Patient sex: F
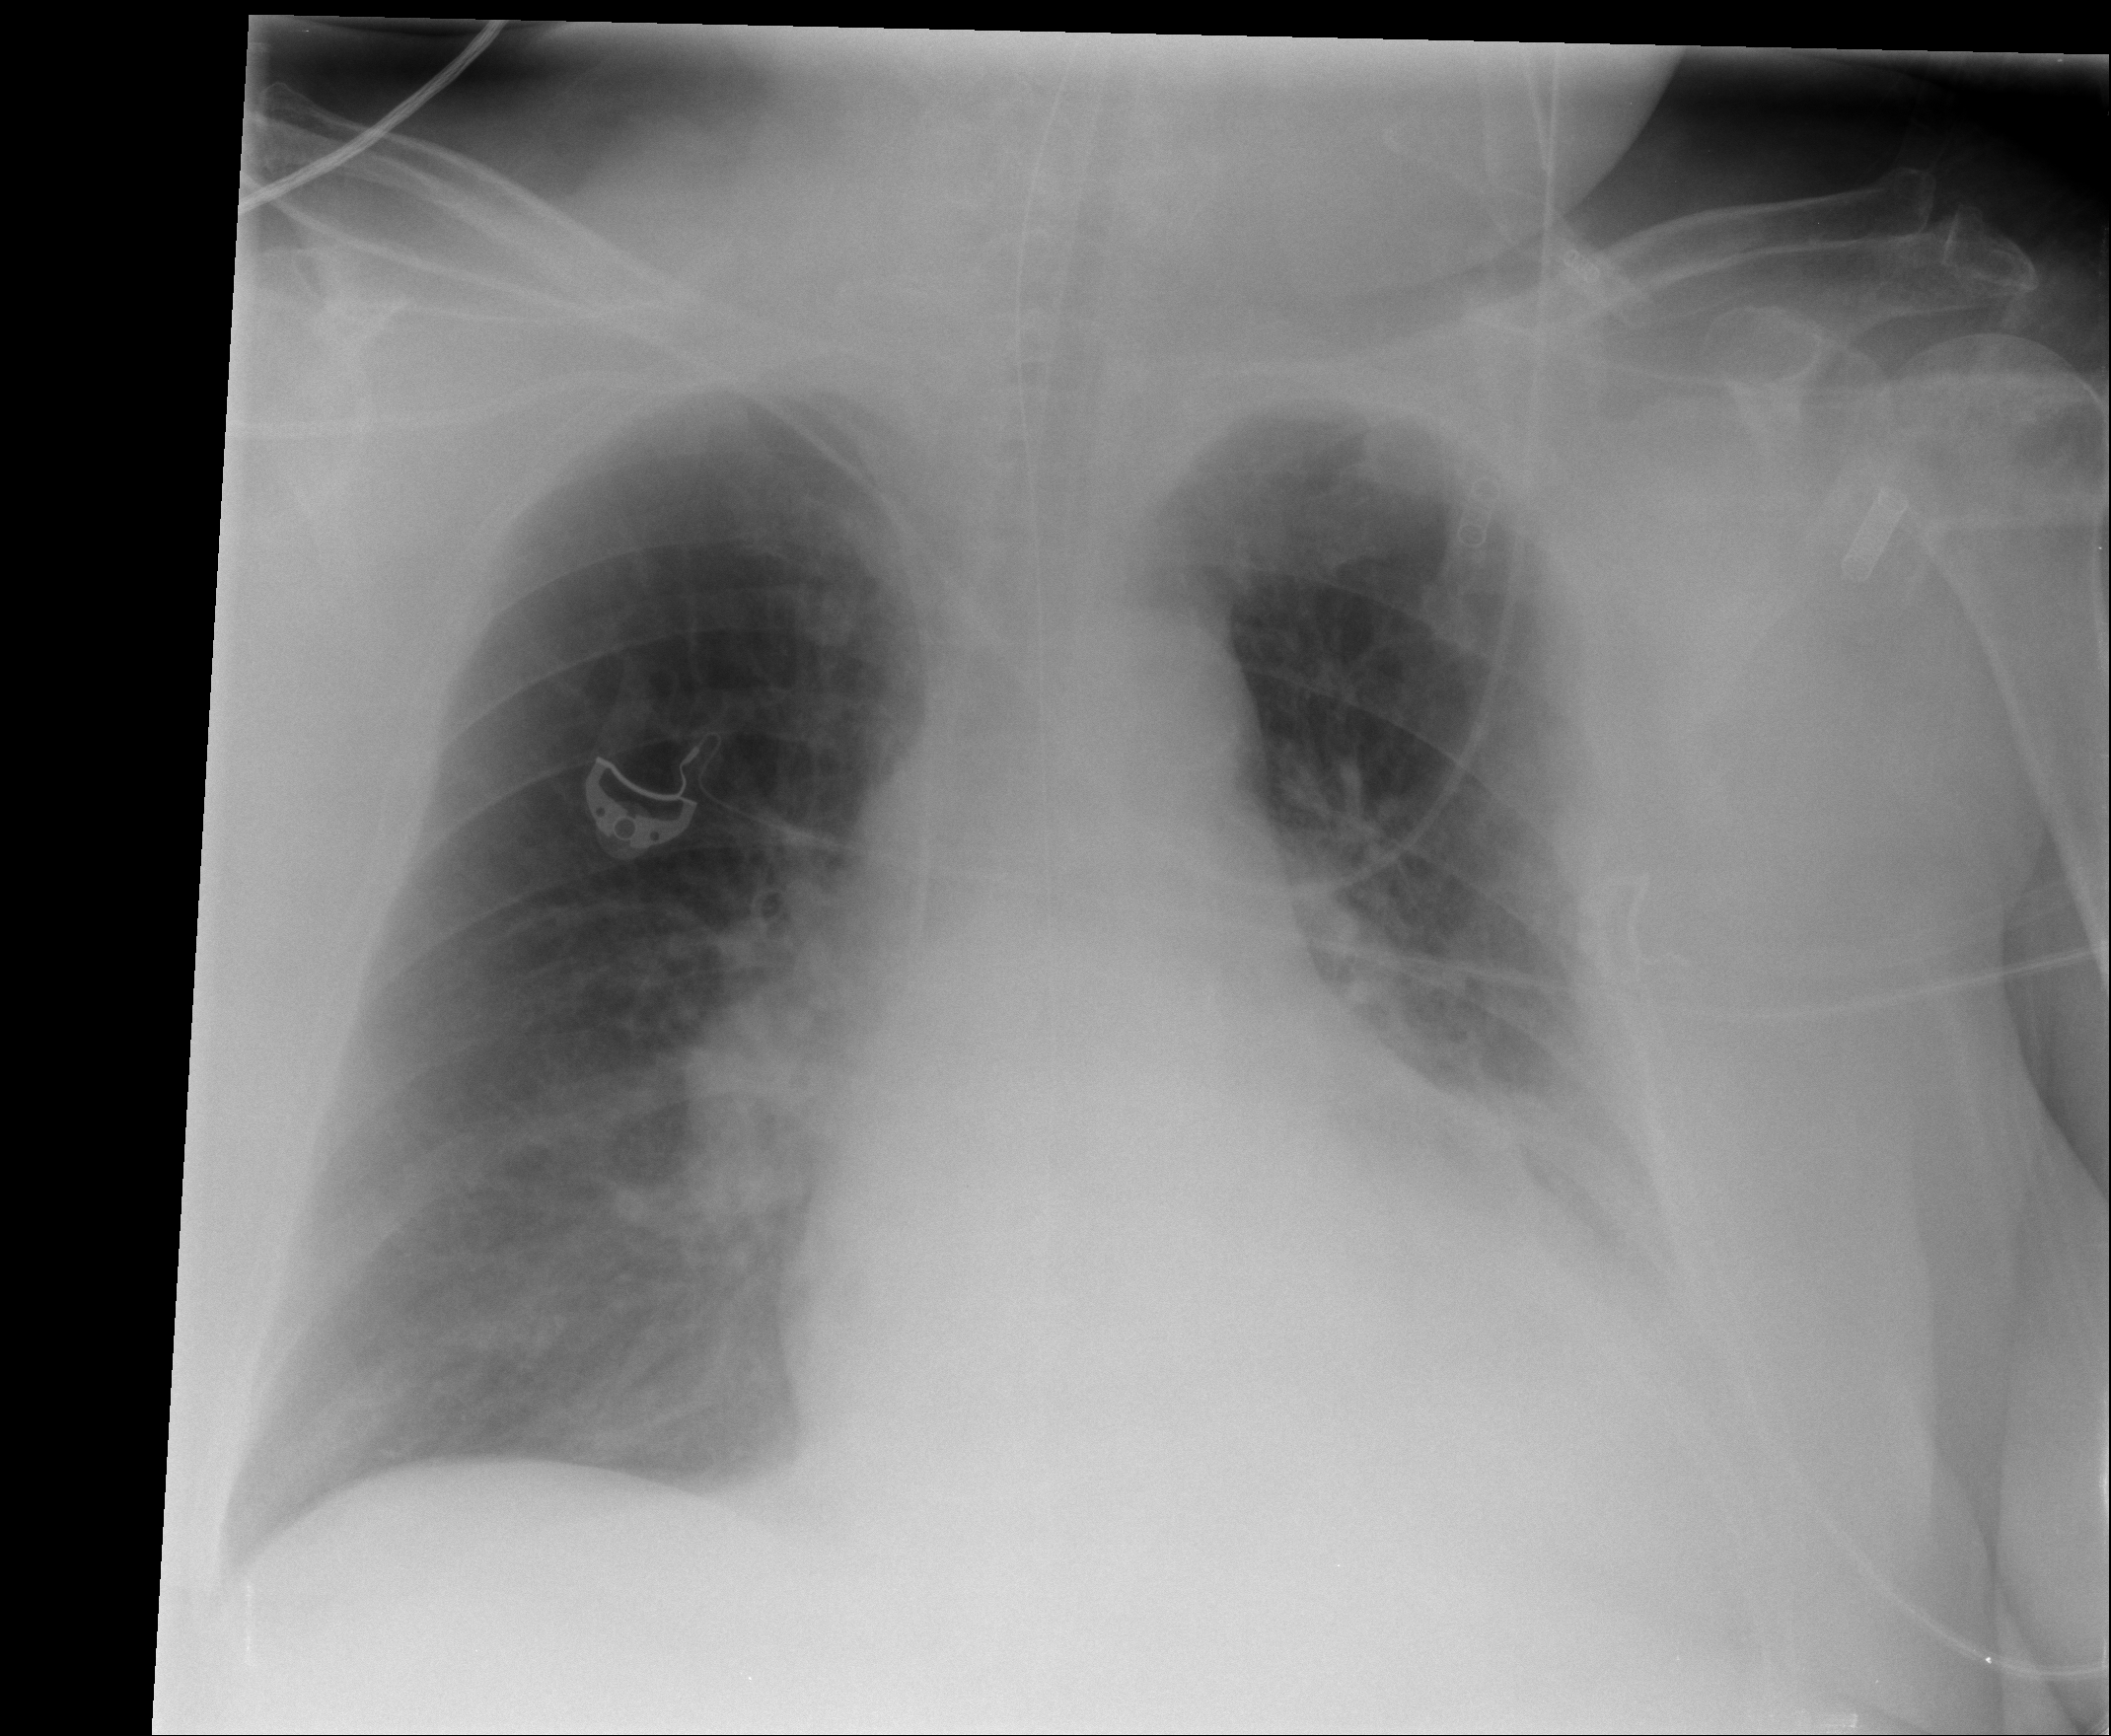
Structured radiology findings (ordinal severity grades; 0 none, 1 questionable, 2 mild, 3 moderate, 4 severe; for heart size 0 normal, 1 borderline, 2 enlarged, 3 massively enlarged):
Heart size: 1
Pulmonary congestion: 2
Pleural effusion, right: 0
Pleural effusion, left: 3
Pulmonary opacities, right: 0
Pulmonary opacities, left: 0
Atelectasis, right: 2
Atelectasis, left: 2